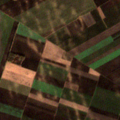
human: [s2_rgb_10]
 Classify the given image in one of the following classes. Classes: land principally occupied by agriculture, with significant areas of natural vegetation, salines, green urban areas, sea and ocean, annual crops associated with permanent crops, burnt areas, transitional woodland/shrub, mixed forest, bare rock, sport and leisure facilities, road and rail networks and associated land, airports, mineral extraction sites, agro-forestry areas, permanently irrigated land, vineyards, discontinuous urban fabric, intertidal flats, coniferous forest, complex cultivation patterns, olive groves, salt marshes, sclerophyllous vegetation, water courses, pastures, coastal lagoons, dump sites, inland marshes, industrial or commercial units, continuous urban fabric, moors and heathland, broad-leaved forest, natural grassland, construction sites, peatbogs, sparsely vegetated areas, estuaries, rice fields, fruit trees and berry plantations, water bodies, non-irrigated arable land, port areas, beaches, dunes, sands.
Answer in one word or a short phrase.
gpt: non-irrigated arable land